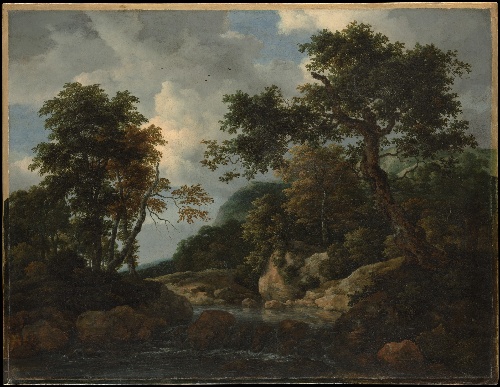
Title: The Forest Stream
Artist: Jacob van Ruisdael
Artist bio: Dutch, Haarlem 1628/29–1682 Amsterdam
Date: ca. 1660
Object type: Painting
Classification: Paintings
Medium: Oil on canvas
Dimensions: 39 1/4 x 50 7/8 in. (99.7 x 129.2 cm)
Department: European Paintings
Credit line: Marquand Collection, Gift of Henry G. Marquand, 1889
Accession year: 1889
Repository: Metropolitan Museum of Art, New York, NY
Tags: Forests|Streams